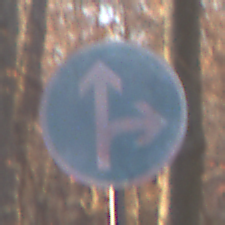
Verkehrszeichen: VorgeschriebeneFahrtrichtungGeradeausOderRechts
Umgebung: Outdoor, Nature
Tageszeit: SunriseSunset
Wetter: Clear
Licht: Natural
Jahreszeit: Autumn
Kontrast: HighContrast